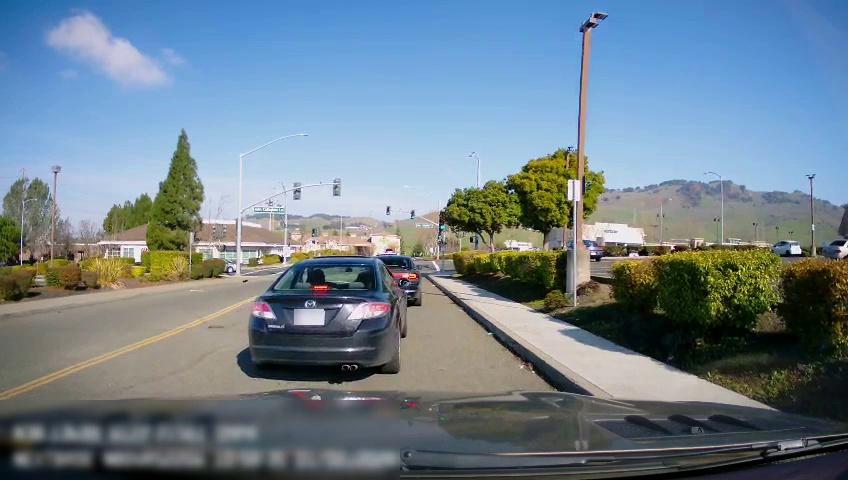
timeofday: Day
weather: Sunny
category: Drivable Space
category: Vehicles | Car
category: Vehicles | Car
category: Vehicles | Car
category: Vehicles | Car
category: Vehicles | Car
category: Vehicles | Car
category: Lanes | Current Lane
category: Lanes | Alternate Lane
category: Traffic | Signs
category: Traffic | Lights
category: Traffic | Lights
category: Traffic | Lights
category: Traffic | Lights
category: Traffic | Lights
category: Traffic | Signs
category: Traffic | Signs
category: Traffic | Lights
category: Traffic | Lights
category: Traffic | Signs
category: Traffic | Lights
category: Traffic | Lights